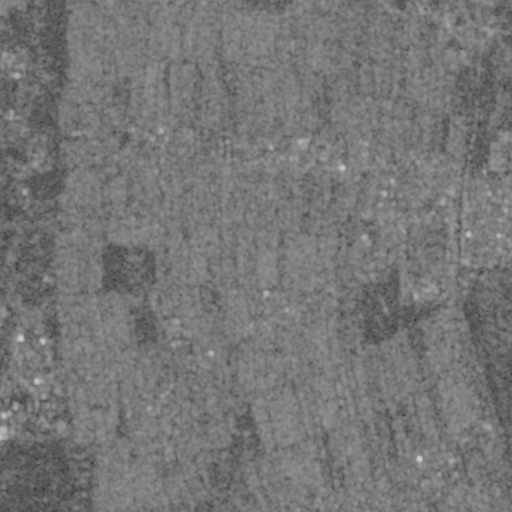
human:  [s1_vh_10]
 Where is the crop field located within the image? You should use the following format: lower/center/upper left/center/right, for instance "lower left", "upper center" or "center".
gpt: The crop field is located in the center right of the image.
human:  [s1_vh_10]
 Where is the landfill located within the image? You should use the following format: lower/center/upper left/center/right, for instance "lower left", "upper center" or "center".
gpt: The landfill is located in the upper left of the image.
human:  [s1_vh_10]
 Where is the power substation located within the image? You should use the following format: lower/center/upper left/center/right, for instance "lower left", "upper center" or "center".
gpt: The power substation is located in the center right of the image.
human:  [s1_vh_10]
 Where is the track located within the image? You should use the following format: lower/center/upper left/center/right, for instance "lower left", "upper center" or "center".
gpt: There is no track in the image.

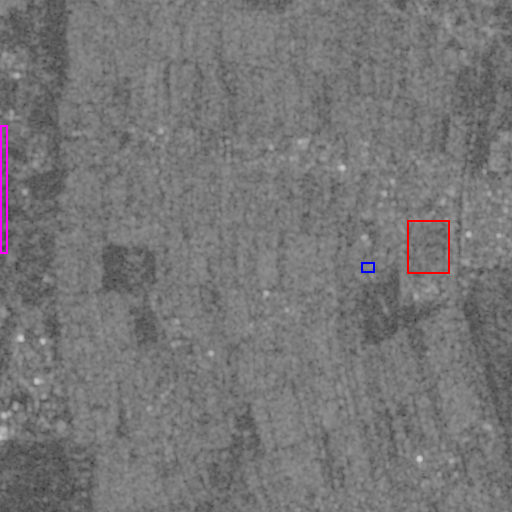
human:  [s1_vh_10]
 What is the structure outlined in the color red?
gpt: The structure outlined in red is a crop field.
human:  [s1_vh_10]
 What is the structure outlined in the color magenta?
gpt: The structure outlined in magenta is a landfill.
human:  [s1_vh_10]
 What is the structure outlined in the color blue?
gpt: The structure outlined in blue is a power substation.
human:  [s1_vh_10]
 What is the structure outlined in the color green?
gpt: There is no green outline.